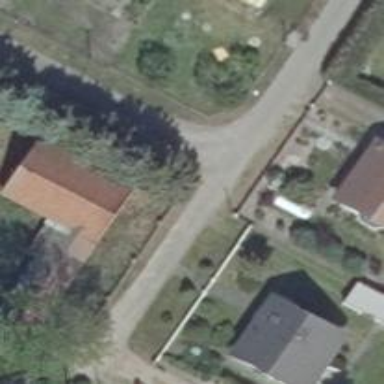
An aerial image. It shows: Residential road with asphalt surface.